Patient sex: M
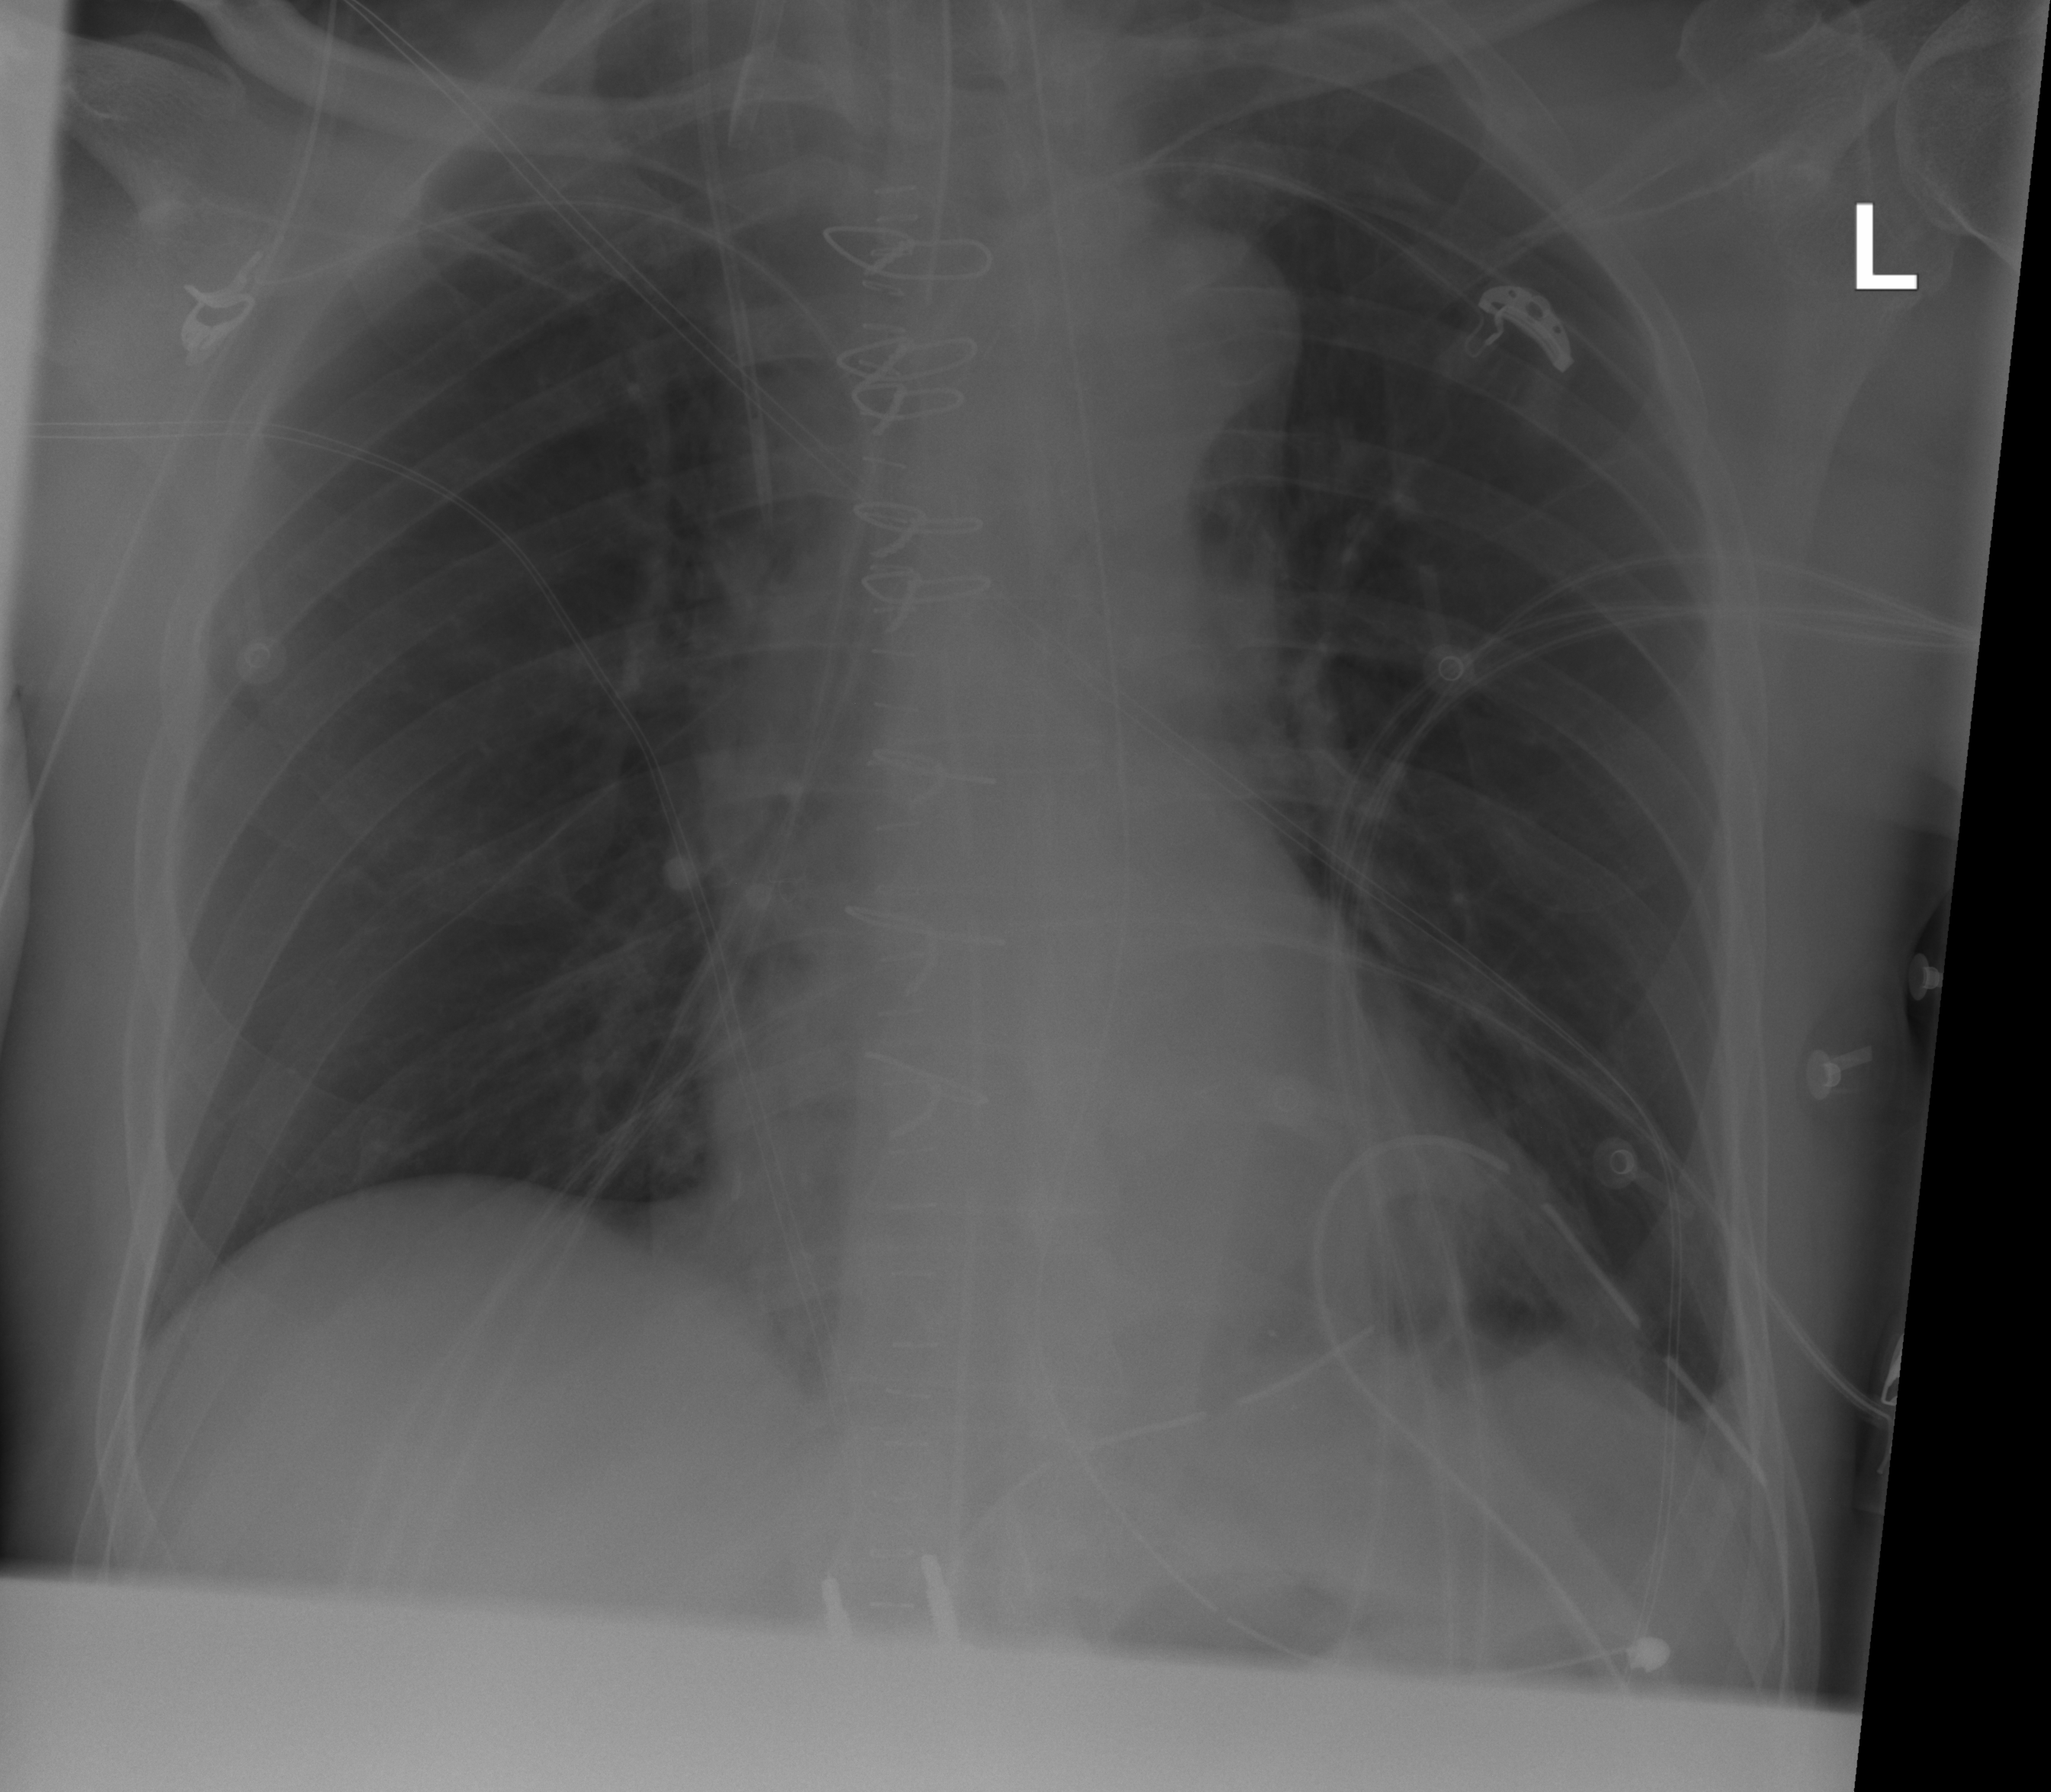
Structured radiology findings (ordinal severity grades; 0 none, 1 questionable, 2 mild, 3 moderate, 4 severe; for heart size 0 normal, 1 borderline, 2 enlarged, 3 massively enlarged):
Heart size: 0
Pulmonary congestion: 0
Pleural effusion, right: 0
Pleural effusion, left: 2
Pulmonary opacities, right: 0
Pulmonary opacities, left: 0
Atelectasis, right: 0
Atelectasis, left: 0